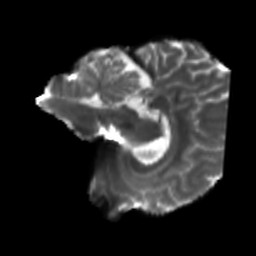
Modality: T2w
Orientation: sagittal
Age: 36
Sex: female
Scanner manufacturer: siemens
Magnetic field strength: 3 T
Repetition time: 5.47 s
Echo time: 0.0854 s